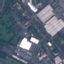
Land use / land cover: Industrial